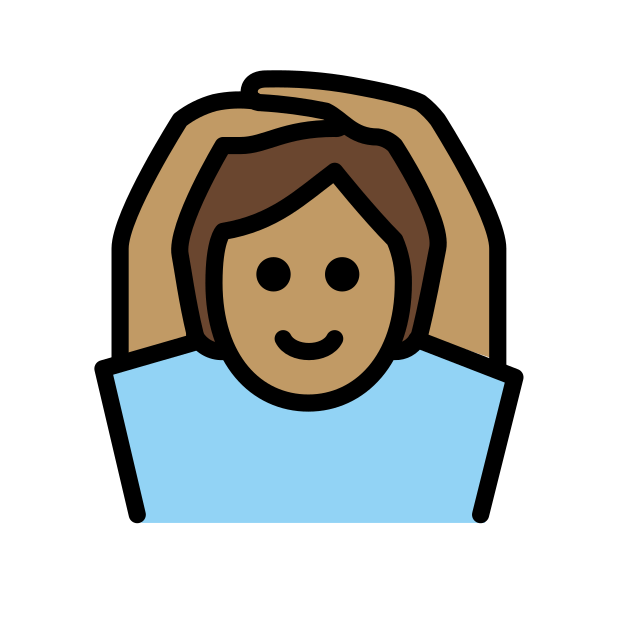
person gesturing OK: medium skin tone